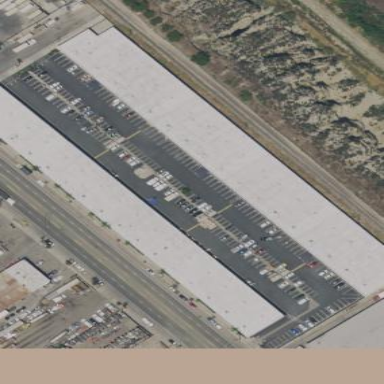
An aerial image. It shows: Warehouse building.